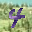
Label: 4